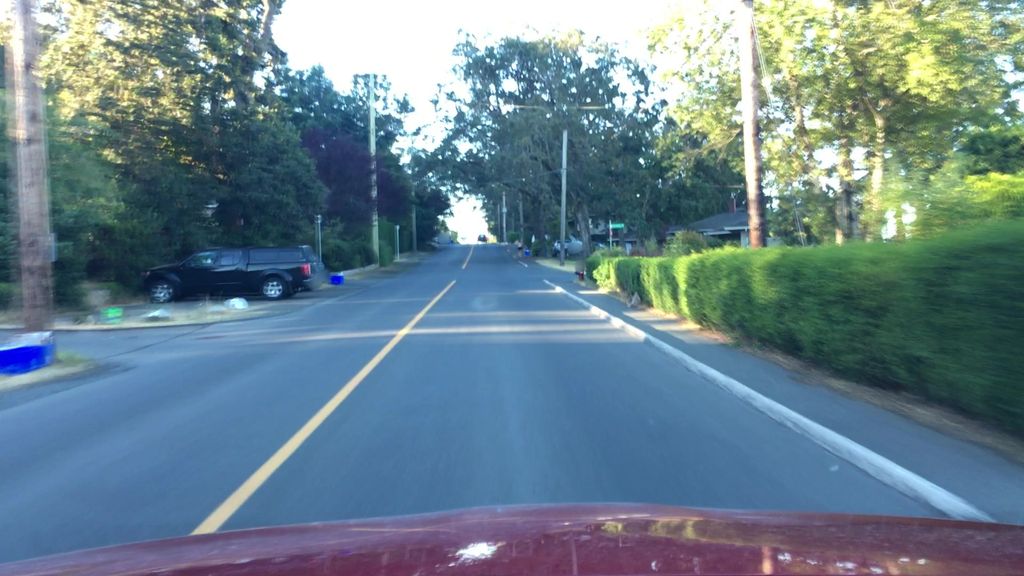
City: victoria